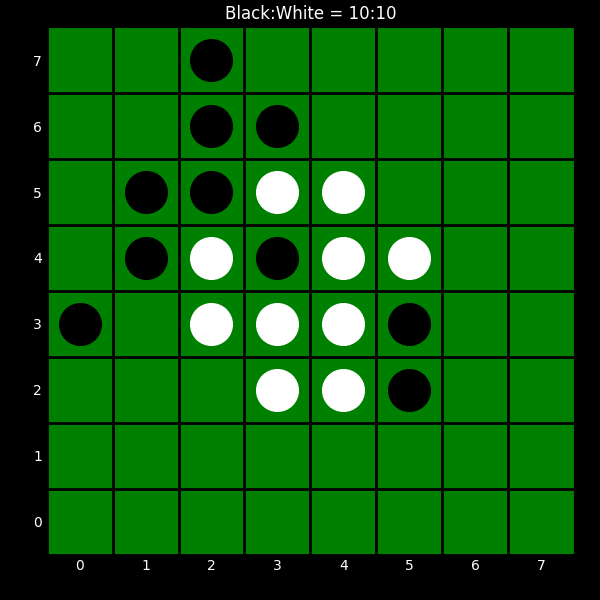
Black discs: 10
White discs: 10